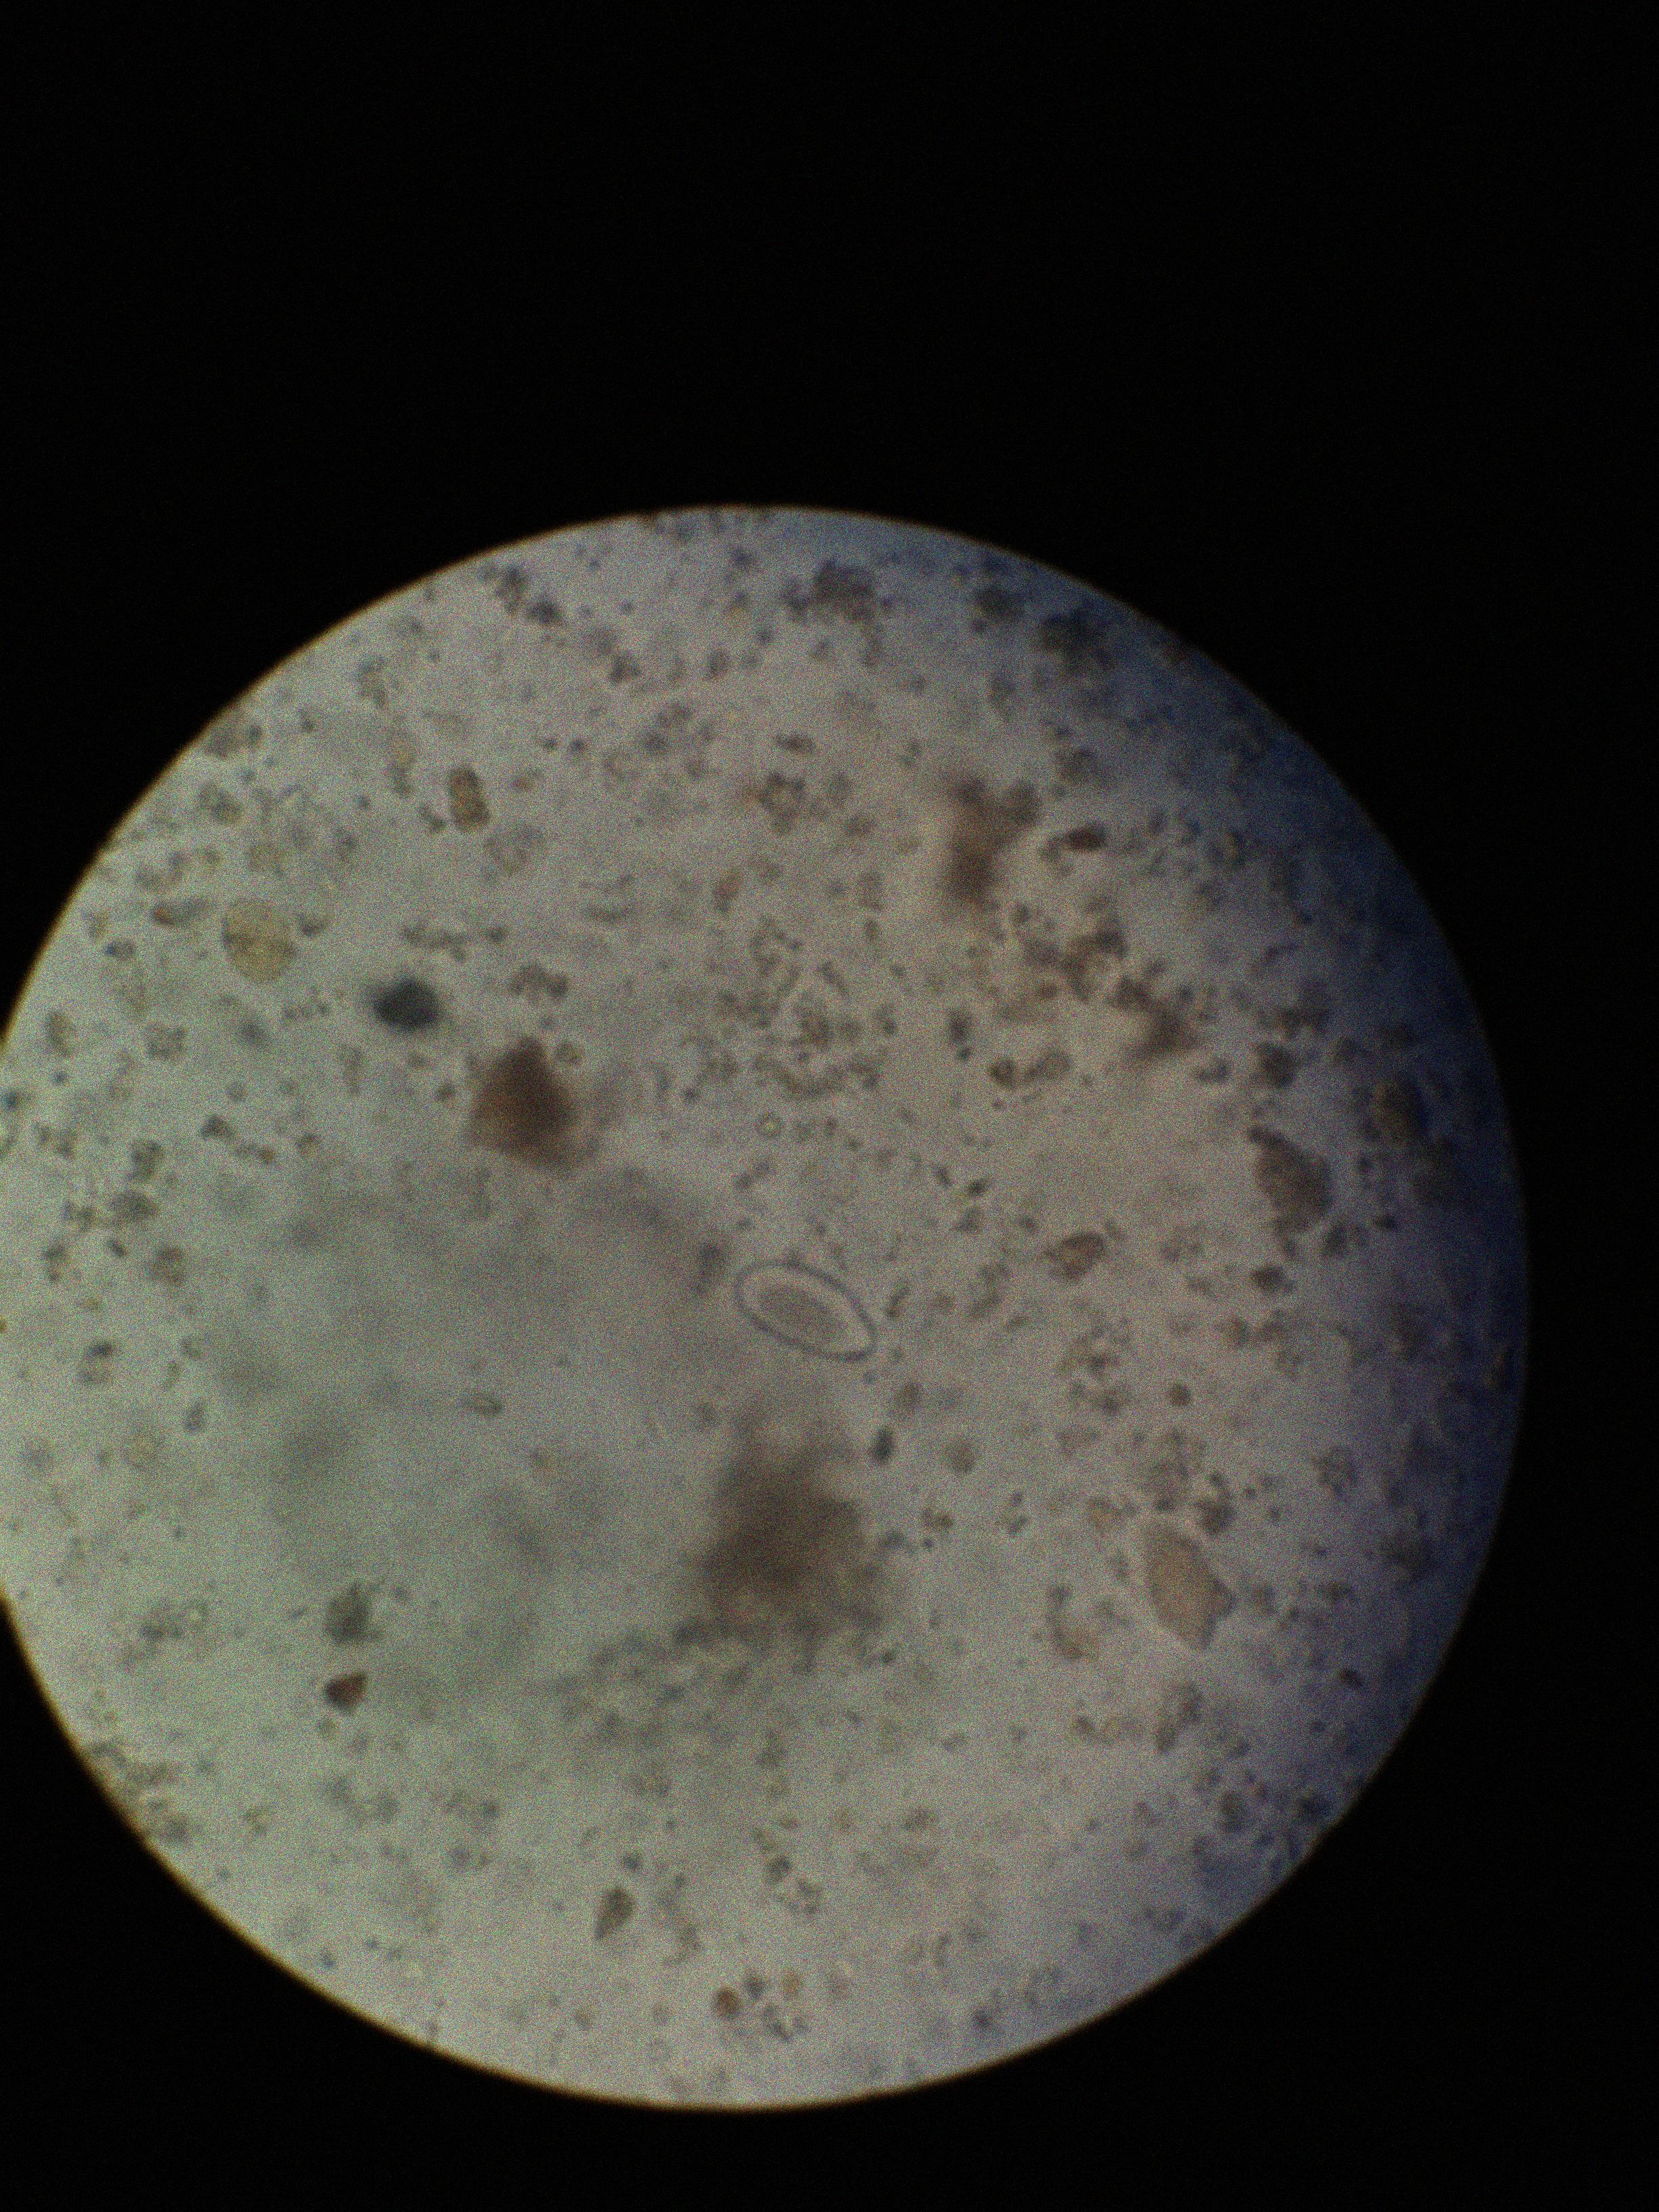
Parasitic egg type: Enterobius vermicularis